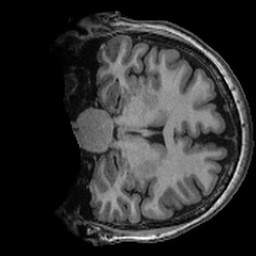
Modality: T1w
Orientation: coronal
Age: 50
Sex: female
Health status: ill
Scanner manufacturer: ge
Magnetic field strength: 3 T
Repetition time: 0.008164 s
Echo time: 0.003184 s